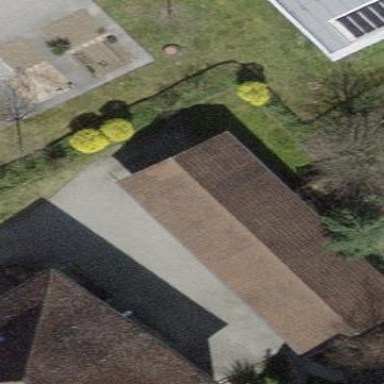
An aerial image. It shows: Garage.